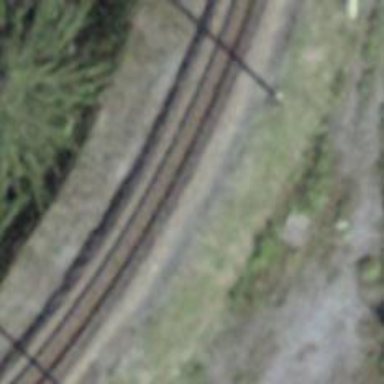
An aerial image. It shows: Narrow gauge railway with electrified contact lines.